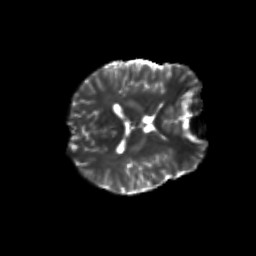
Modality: T2w
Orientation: axial
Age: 19
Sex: male
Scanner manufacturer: siemens
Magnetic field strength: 3 T
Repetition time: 3.5 s
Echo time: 0.125 s